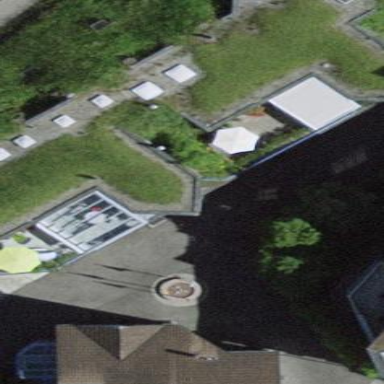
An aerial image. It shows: Building with apartments and flat roof.